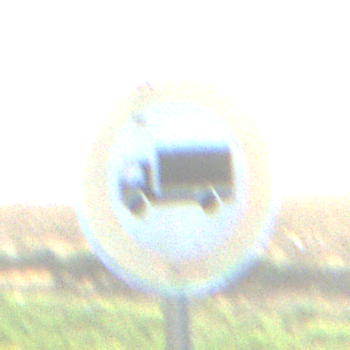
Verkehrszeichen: VerbotFuerKraftfahrzeugeUeberDreiKommaFuenfTonnen
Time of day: SunriseSunset
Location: Outdoor (Nature)
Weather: Clear
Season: NotSpecified
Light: Natural